Field crop: tomato
Growth stage: 2
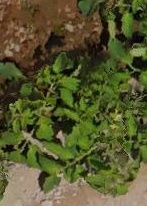
Species: tomato